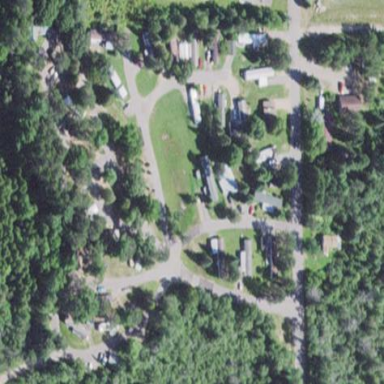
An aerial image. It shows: Residential area known as trailer park.